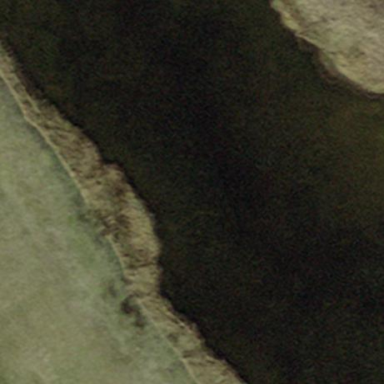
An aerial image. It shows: Pond surrounded by natural water.